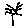
Label: flower